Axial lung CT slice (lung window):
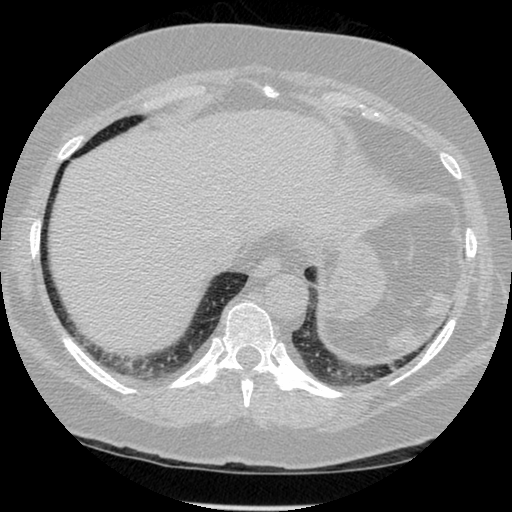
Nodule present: no